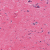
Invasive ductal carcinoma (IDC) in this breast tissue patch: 0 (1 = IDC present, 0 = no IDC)